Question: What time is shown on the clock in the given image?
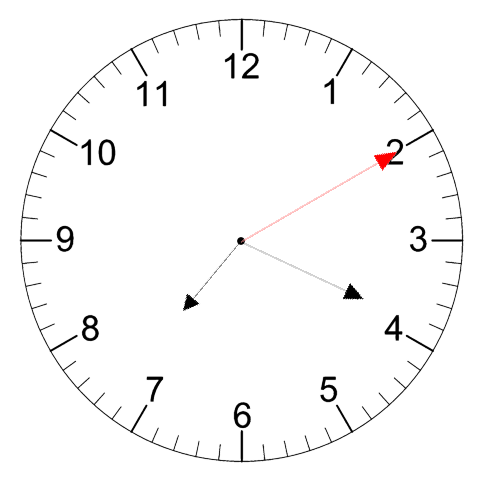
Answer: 07:19:10